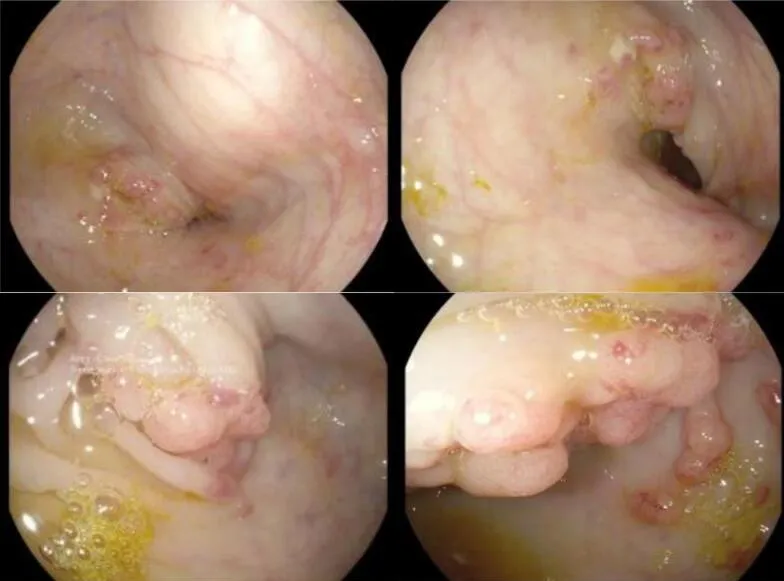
Colonoscopy of male patient showing a distal ascending colon polypoid mass extending into the lumen of the ascending colon.
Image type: endoscopy (gi_endoscopy)